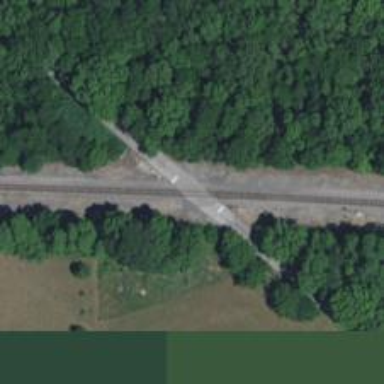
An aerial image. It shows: Level crossing along the railway.